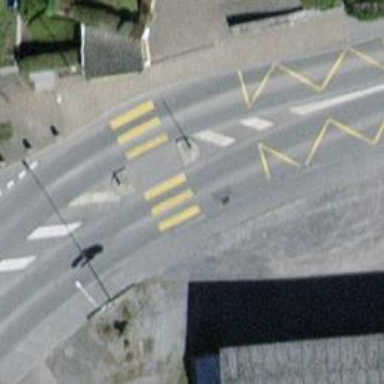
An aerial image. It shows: Marked zebra crossing with island.